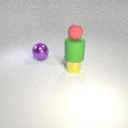
small red rubber sphere above small yellow metal cylinder